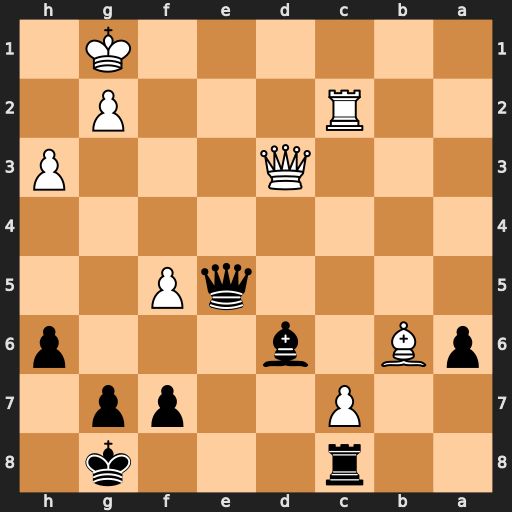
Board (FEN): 2r3k1/2P2pp1/pB1b3p/4qP2/8/3Q3P/2R3P1/6K1
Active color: b
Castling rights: -
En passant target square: -
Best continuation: Qe1+ Qf1 Bh2+ Kxh2 Qxf1